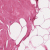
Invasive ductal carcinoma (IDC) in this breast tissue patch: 0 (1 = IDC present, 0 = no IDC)